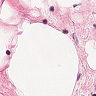
Metastatic tissue present: no